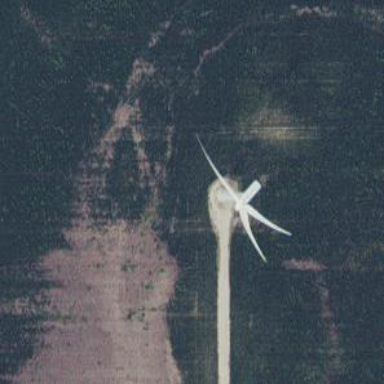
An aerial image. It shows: Wind generator using wind turbines of horizontal axis.